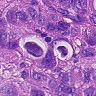
Metastatic tissue present: yes